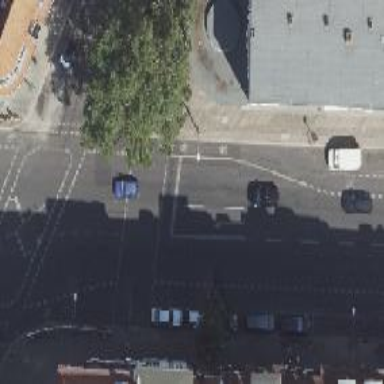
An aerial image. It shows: Secondary road with asphalt surface. There is separate sidewalk and lane for cycling on both sides.